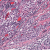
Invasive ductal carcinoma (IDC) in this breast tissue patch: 0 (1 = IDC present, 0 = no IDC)